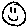
Label: smiley face